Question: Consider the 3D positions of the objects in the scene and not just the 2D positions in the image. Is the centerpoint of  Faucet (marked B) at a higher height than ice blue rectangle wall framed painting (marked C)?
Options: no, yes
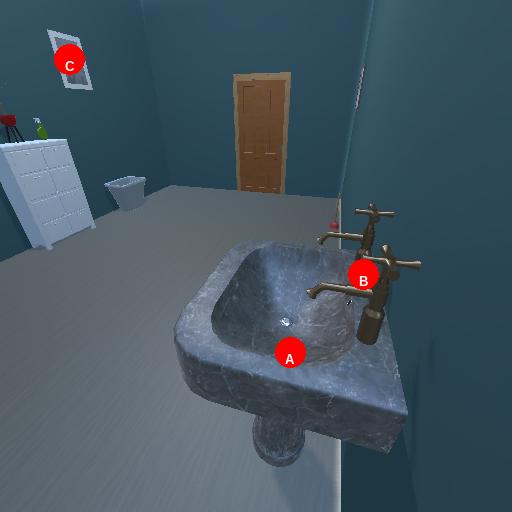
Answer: no